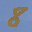
Label: 8